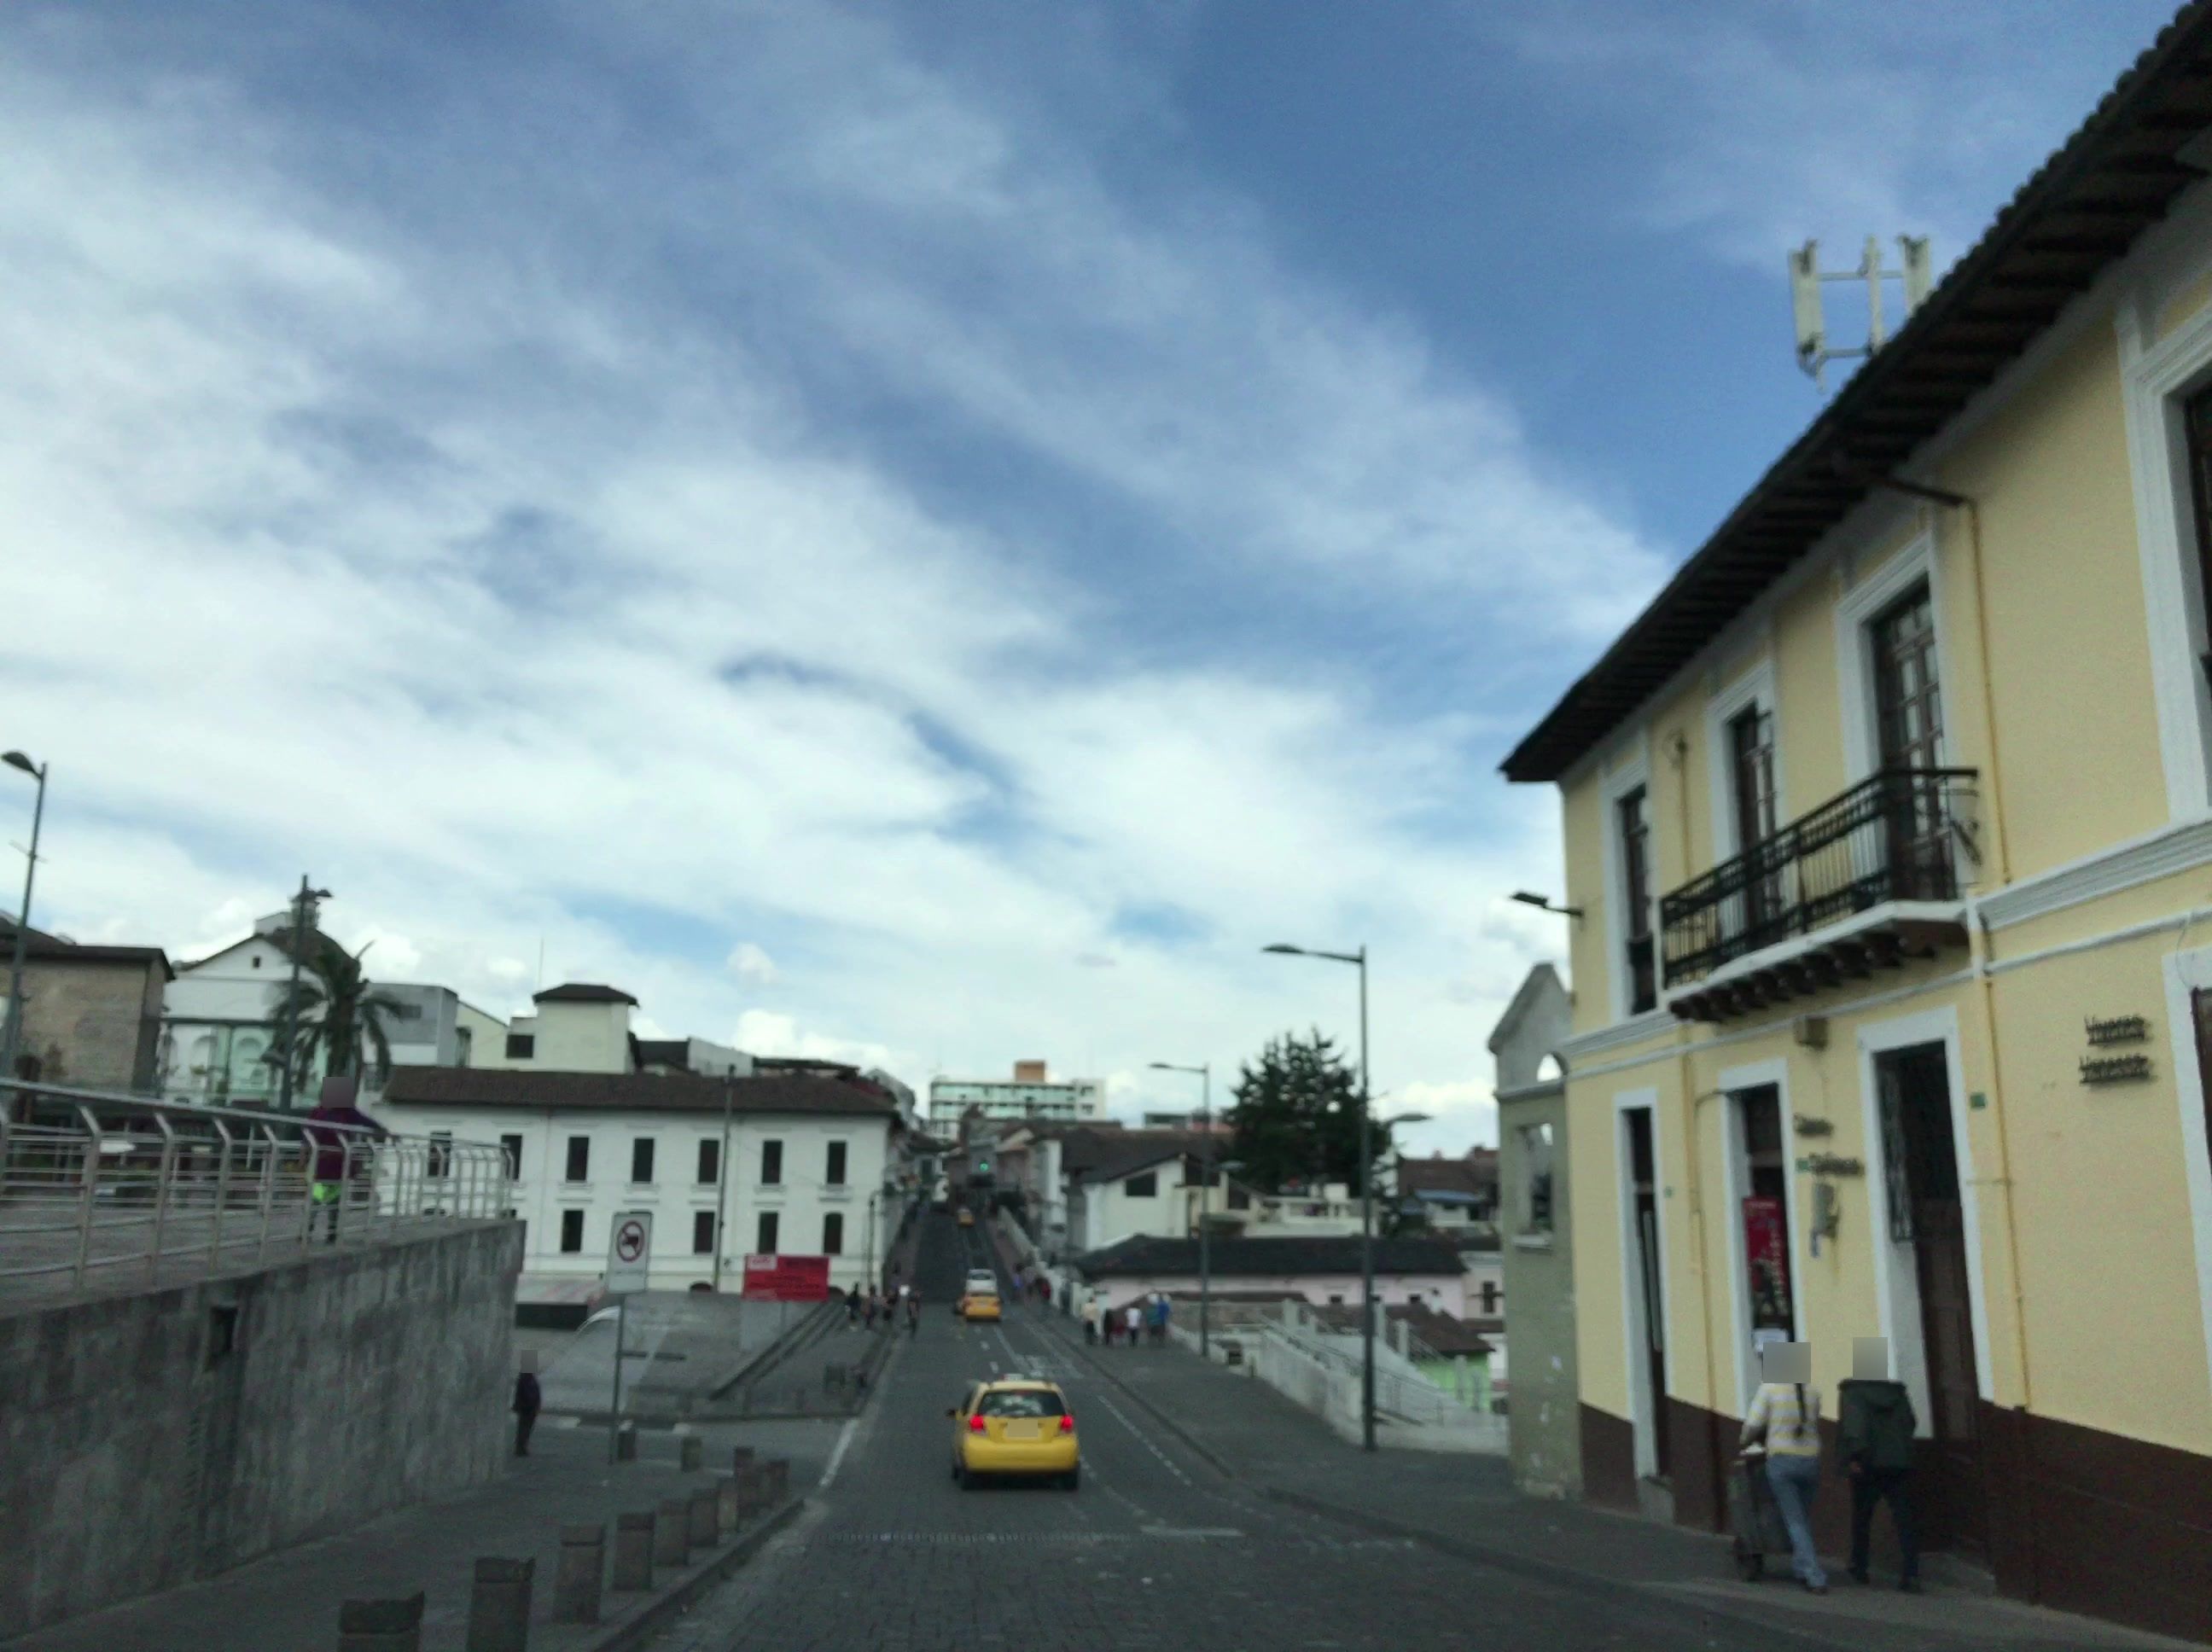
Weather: snowy
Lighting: day
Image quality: good
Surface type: driving surface
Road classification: footway, pedestrian
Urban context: urban centre
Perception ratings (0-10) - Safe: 3.57, Lively: 8.23, Beautiful: 4.8, Boring: 1.58, Depressing: 3.32, Wealthy: 5.06